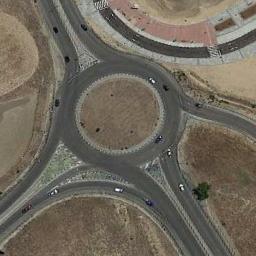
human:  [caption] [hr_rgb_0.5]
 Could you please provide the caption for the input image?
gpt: The roundabout with some exits and entrances is in the clearing .

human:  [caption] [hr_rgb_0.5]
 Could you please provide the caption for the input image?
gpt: The roundabout is on the bare land .

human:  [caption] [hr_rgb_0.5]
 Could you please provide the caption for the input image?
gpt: There are several moving vehicles on the road at the roundabout, With some trees and a large area of ​​wasteland around the roundabout .

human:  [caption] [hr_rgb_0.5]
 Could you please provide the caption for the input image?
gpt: There are several cars at the roundabout .

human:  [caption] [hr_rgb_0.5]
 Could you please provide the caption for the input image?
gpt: There are some brown empty land around the roundabout .